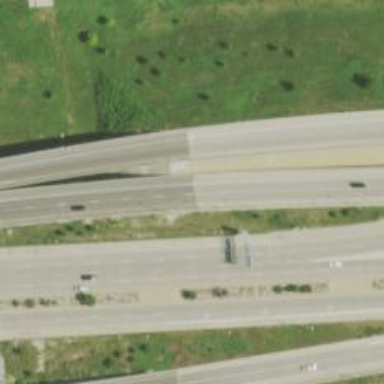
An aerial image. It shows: Viaduct bridge on motorway.